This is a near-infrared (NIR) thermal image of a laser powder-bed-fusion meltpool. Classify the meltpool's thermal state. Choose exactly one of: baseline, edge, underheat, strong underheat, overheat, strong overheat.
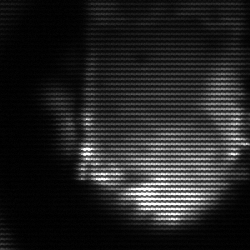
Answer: baseline